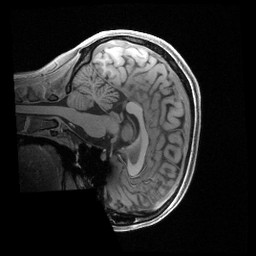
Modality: T1w
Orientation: sagittal
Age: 27
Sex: female
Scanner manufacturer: siemens
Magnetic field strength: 3 T
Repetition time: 2.4 s
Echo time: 0.00222 s